Field crop: maize
Growth stage: 1
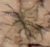
Species: lolium